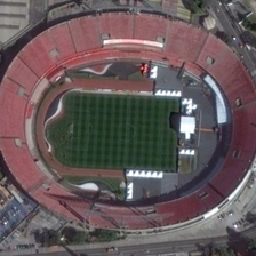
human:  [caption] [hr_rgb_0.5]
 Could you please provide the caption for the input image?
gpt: here locates a large soccer stadium with plenty red bleachers on the coner of bustling roads .

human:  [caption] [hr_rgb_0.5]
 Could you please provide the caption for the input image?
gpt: There are white tents and red oval ceilings on the playground.

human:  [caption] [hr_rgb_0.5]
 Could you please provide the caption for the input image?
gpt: Different from a series of buildings, the Oval Stadium has red stands at the corners of both roads.

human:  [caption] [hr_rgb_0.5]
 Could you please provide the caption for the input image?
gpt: Opposite a row of buildings is an oval stadium with red stands at the corner of the two roads.

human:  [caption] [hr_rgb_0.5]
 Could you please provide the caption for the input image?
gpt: There are white tents on the playground with a circle of red oval ceilings.